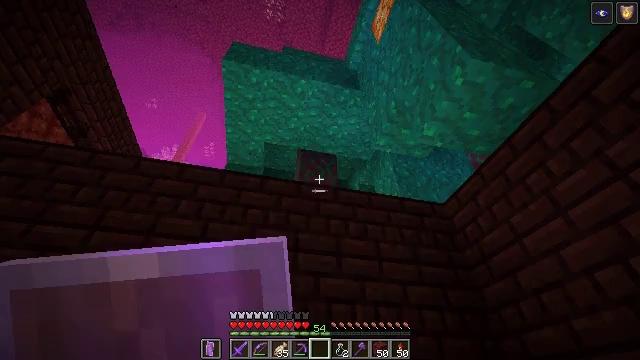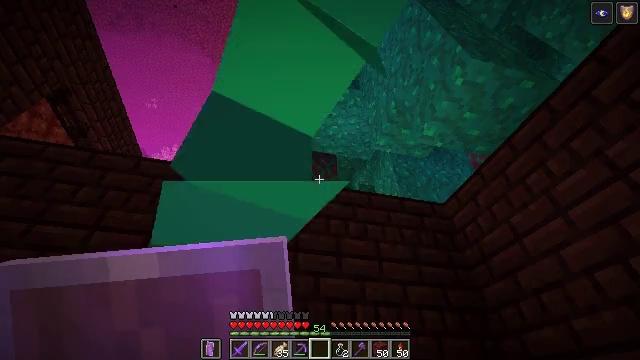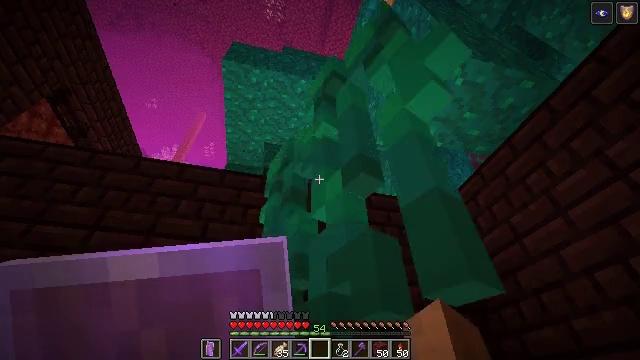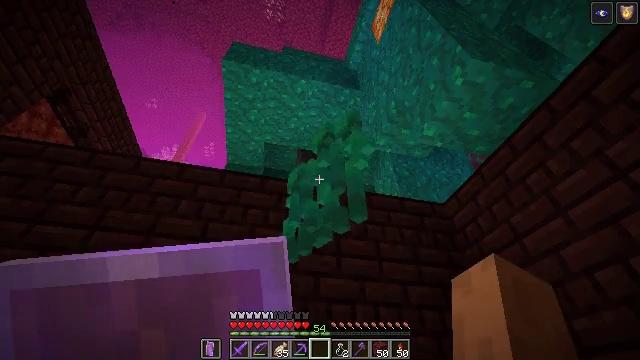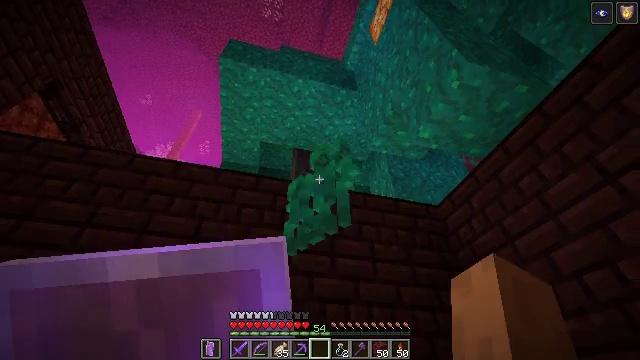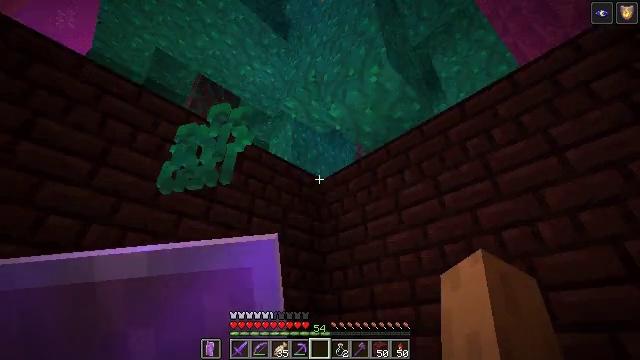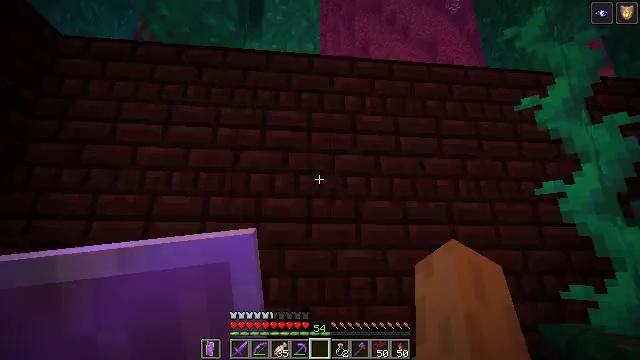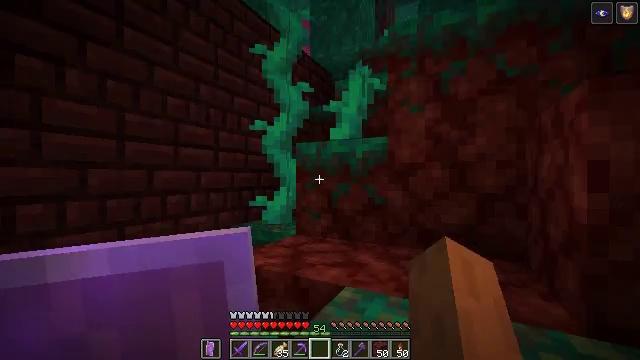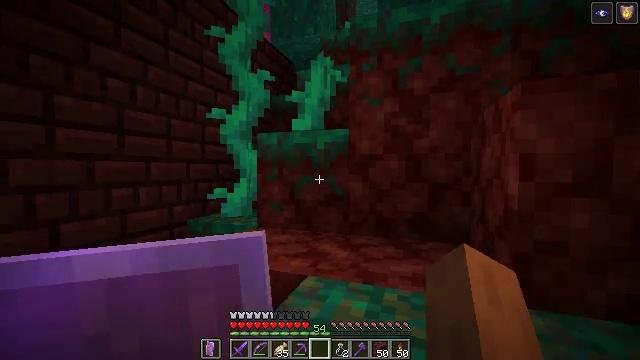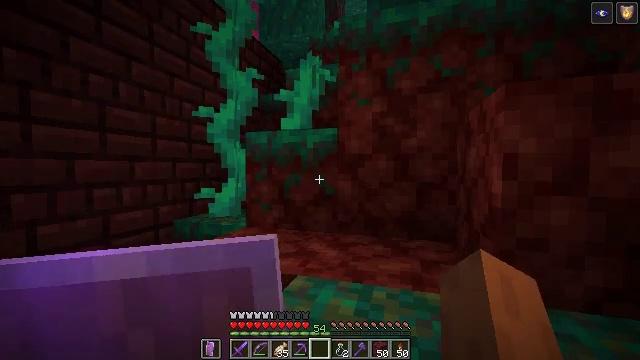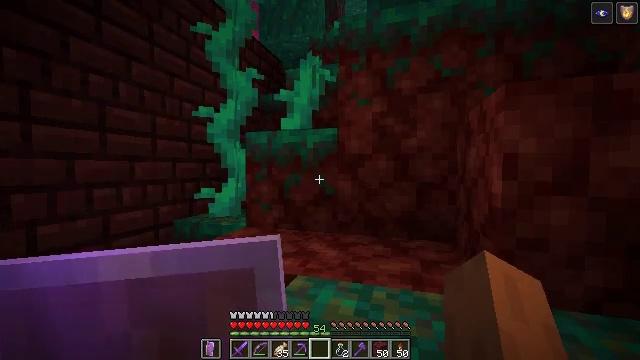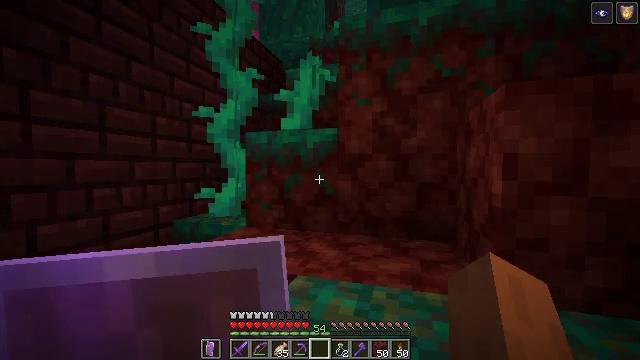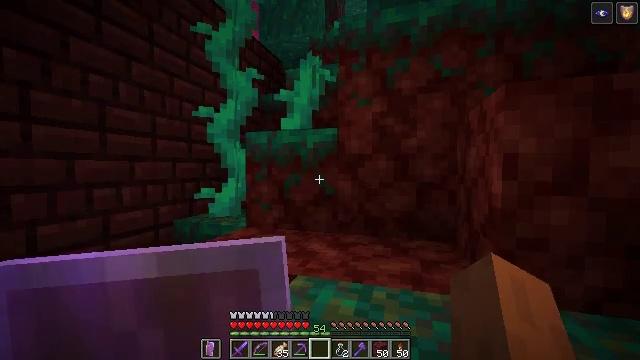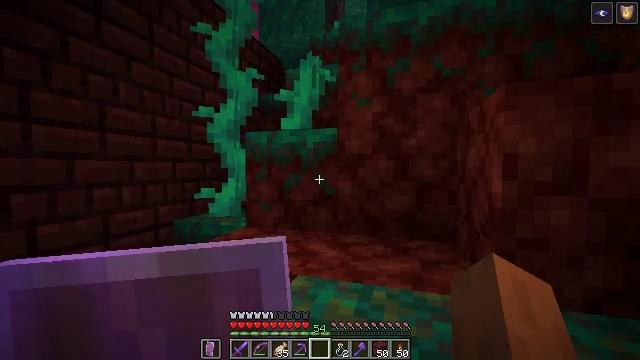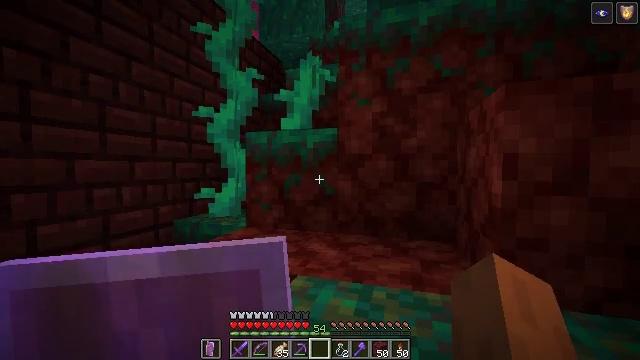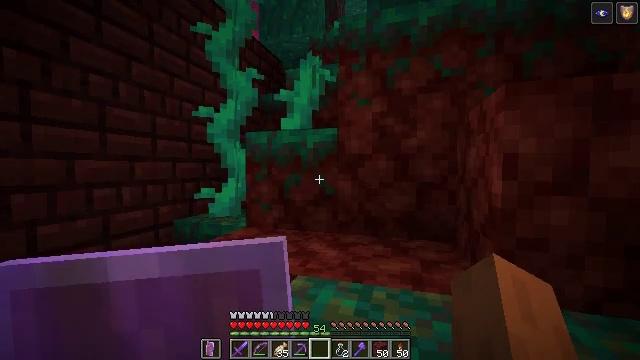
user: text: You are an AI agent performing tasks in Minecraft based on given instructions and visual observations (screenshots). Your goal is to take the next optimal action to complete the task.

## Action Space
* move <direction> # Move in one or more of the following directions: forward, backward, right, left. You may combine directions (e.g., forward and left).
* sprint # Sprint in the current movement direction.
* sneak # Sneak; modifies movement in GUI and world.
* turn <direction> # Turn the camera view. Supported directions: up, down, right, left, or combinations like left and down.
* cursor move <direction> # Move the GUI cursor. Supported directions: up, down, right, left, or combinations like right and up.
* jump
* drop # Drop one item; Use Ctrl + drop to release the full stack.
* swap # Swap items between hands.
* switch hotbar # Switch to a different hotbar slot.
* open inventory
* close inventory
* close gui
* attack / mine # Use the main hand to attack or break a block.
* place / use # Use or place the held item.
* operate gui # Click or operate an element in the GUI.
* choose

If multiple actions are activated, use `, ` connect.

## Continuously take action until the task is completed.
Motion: motion action
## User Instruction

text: Prepare to make shears using the crafting table.
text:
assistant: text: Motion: no_op
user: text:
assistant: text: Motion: no_op
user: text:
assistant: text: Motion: no_op
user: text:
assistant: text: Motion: turn right
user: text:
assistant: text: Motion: turn right and down
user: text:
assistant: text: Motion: turn right and down
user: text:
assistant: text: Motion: turn right and down
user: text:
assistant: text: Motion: turn right and down
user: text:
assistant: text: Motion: turn right
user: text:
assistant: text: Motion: no_op
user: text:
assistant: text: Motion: no_op
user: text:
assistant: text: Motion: no_op
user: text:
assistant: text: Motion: no_op
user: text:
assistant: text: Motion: no_op
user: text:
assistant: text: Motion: no_op
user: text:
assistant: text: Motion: no_op
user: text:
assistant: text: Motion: no_op
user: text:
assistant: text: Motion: no_op
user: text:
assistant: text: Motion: move forward, jump
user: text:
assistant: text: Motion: move forward, jump
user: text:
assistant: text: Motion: move forward, turn up, jump
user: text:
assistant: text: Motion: move forward and move right, turn up, jump
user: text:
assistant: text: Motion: move forward and move right, turn left and up, jump
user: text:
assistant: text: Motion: move forward and move right, jump
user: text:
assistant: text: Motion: move forward and move right, jump
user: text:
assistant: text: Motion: move forward and move right
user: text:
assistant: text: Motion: move right
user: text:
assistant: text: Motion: no_op
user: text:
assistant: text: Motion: no_op
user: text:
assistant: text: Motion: no_op